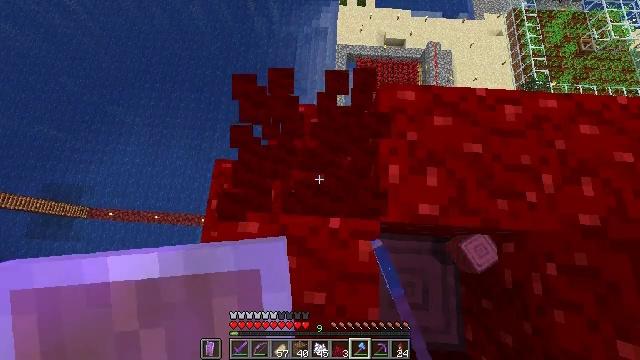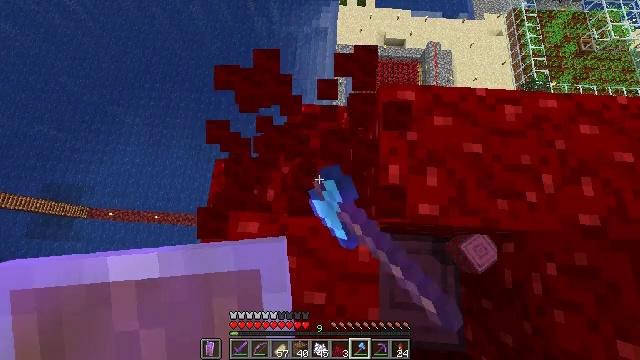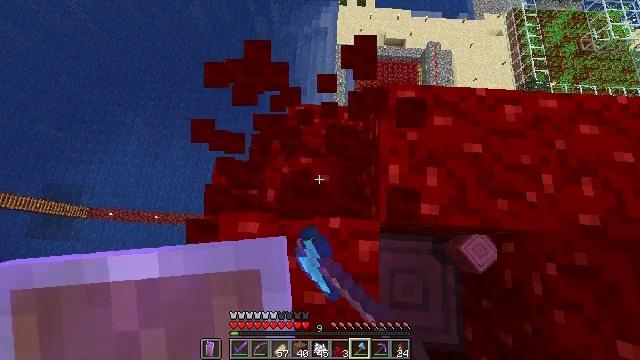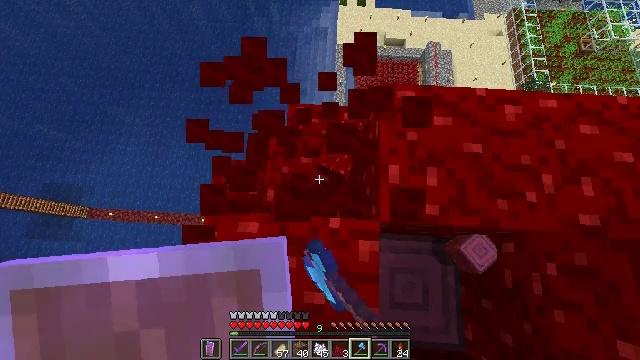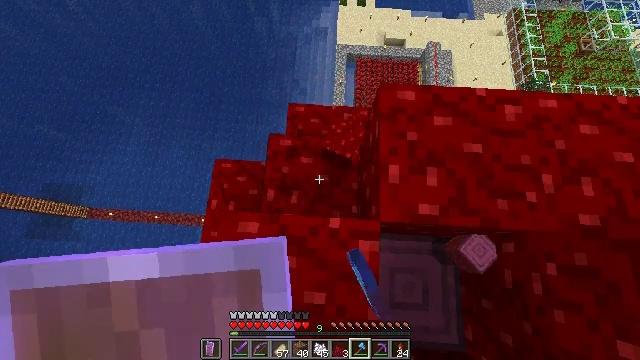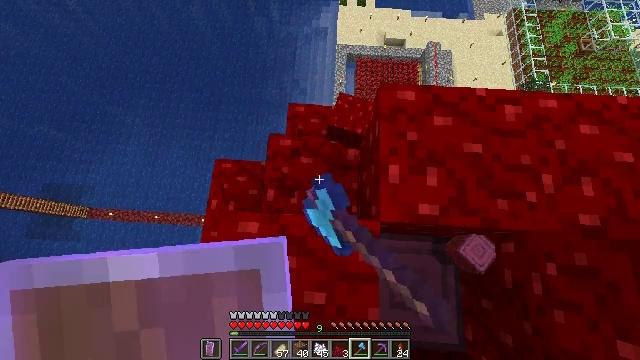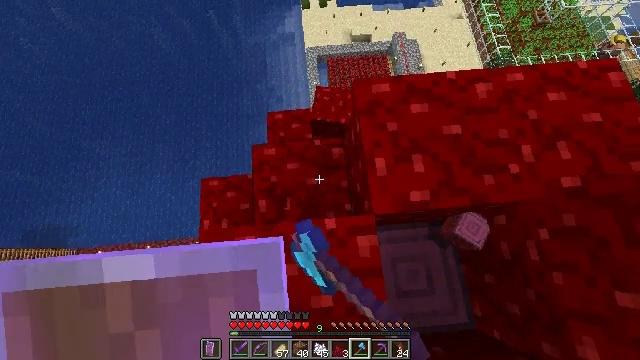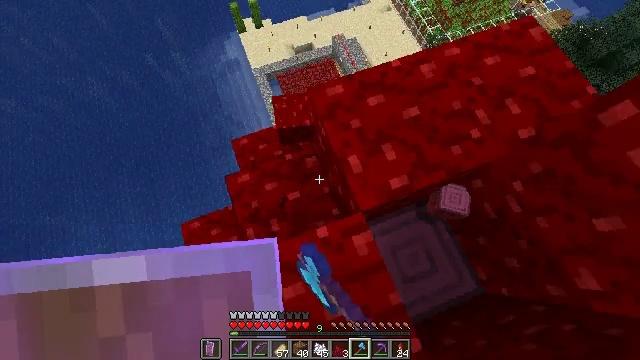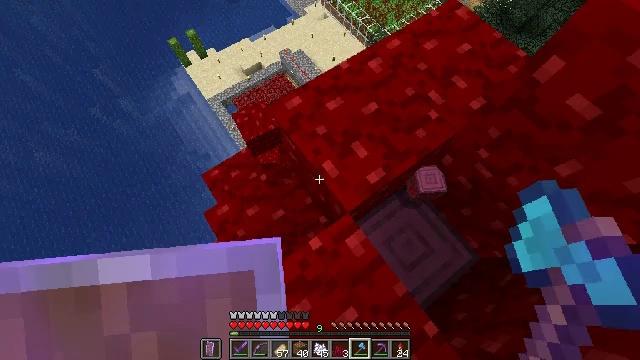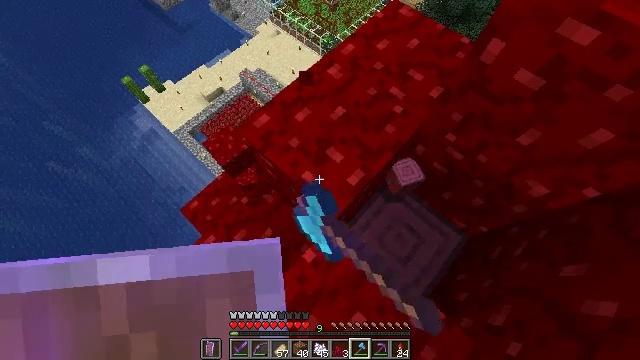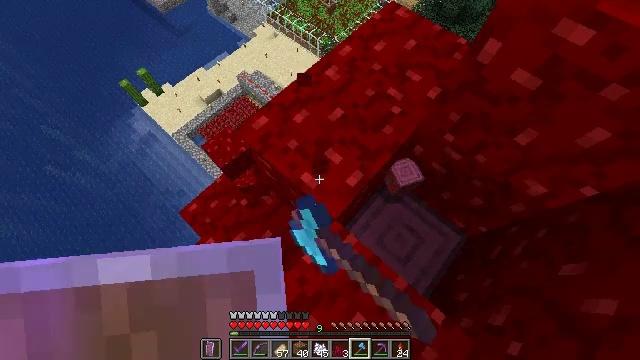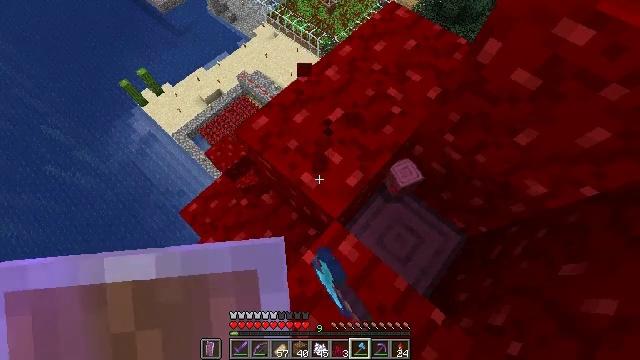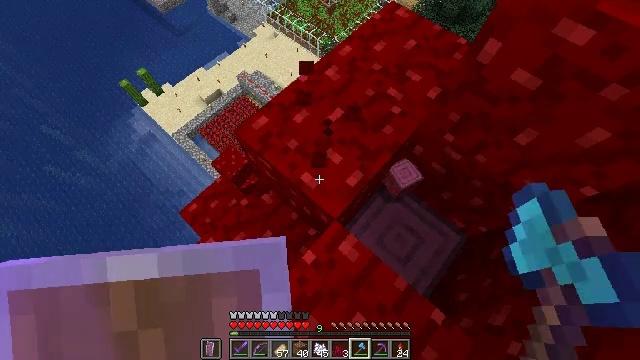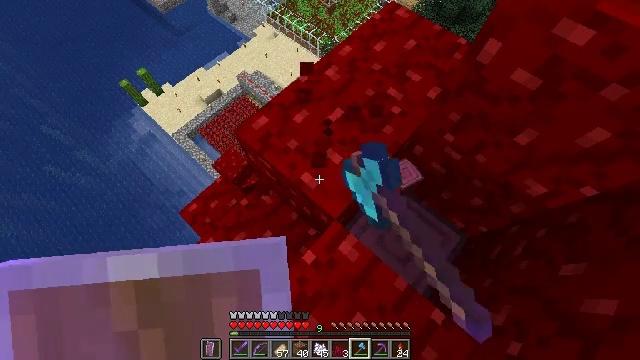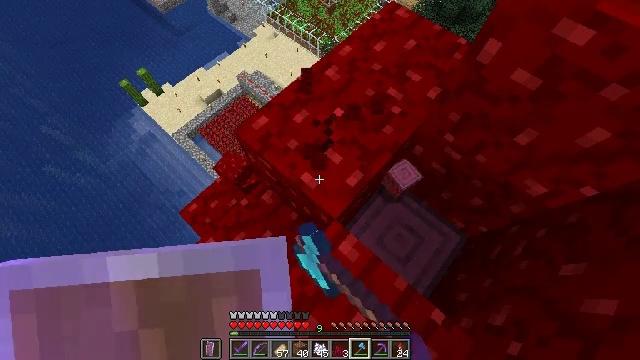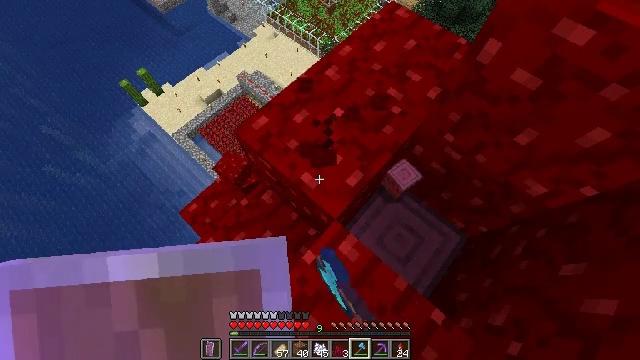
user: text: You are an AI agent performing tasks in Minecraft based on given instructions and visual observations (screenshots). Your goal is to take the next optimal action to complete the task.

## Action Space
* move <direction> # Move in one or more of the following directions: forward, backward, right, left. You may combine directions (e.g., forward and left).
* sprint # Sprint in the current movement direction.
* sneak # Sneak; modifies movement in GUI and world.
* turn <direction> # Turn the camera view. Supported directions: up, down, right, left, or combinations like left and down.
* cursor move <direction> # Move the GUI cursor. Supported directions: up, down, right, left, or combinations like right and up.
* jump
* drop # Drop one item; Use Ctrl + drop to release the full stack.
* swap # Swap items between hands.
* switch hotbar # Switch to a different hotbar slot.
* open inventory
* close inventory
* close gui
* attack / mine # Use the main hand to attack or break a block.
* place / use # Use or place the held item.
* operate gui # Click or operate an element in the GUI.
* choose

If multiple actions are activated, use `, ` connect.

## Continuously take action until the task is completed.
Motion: motion action
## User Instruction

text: Attack the nether wart block to break it.
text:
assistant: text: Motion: attack / mine
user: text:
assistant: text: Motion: attack / mine
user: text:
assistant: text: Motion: attack / mine
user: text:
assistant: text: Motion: attack / mine
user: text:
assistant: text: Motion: attack / mine
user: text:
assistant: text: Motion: turn right, attack / mine
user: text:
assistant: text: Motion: turn right and up, attack / mine
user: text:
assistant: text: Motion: turn right and up, attack / mine
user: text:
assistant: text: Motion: turn right and up, attack / mine
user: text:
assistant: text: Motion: attack / mine
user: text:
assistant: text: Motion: attack / mine
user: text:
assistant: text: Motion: attack / mine
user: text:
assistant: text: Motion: attack / mine
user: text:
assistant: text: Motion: attack / mine
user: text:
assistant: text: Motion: attack / mine
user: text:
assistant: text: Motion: attack / mine
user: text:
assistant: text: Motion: attack / mine
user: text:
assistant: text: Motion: attack / mine
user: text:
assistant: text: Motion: attack / mine
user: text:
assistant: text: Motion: attack / mine
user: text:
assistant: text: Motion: attack / mine
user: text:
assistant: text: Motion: attack / mine
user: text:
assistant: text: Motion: attack / mine
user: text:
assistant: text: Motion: attack / mine
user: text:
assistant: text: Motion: attack / mine
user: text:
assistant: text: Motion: attack / mine
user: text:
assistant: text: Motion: attack / mine
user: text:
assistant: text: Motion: attack / mine
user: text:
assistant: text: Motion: attack / mine
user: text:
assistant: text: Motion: attack / mine